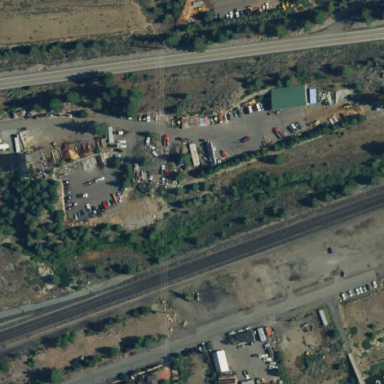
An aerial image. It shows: Brownfield site.